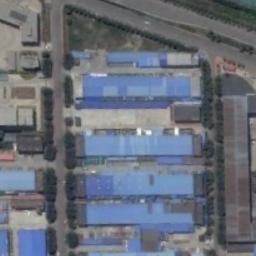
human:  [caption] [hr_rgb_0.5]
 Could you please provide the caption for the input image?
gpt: Neatly planned factories and roads in an industrial area with green belts .

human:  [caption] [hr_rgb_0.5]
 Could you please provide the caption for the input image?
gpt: There are many houses of different shapes and sizes in the industrial zone .

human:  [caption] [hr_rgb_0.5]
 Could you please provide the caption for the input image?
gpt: There is a road between the two industrial zones .

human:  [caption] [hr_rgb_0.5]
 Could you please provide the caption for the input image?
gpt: The industrial area has some blue workshops and other colors of workshops .

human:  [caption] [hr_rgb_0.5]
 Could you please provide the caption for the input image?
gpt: There are some blue buildings on the industrial area .